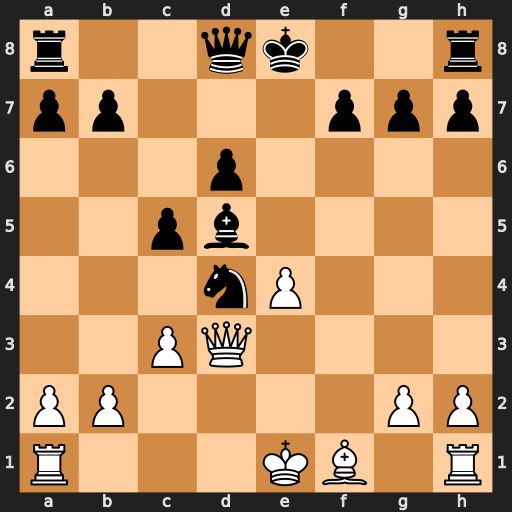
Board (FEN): r2qk2r/pp3ppp/3p4/2pb4/3nP3/2PQ4/PP4PP/R3KB1R
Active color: w
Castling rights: KQkq
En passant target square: -
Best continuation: exd5 Qh4+ g3